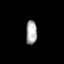
Tissue: prostate
Cell type: T cells
Senescence score: 0.7149
Nuclear area (px): 259
Mean DAPI intensity: 169.32